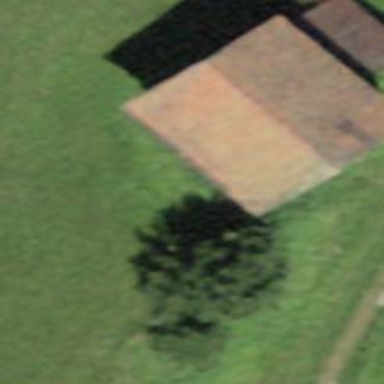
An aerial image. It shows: Shed building.